Question: There are many provided projects or module templates in IntelliJ, including JavaEE, Jav Enterprise, etc.
But I can't see any simple project template where I can write a simple '"Hello World"' app.
What should I use in this case?

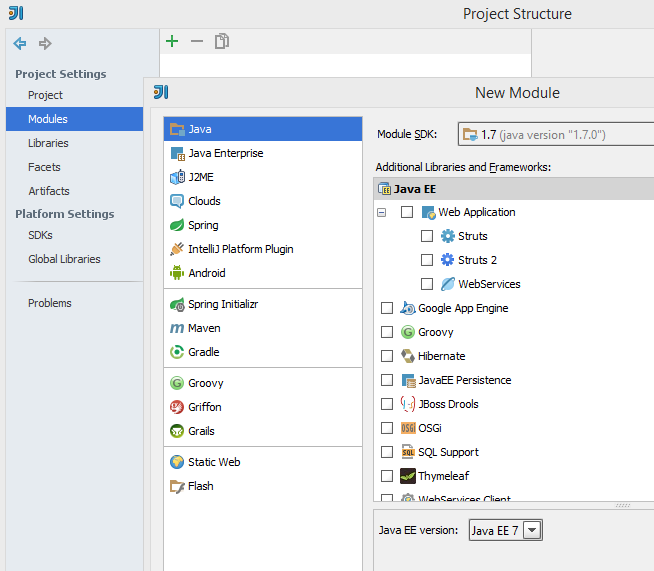
Answer: Select , then press , you will see

I am using 'IntelliJ 14.0.3 Ultimate'